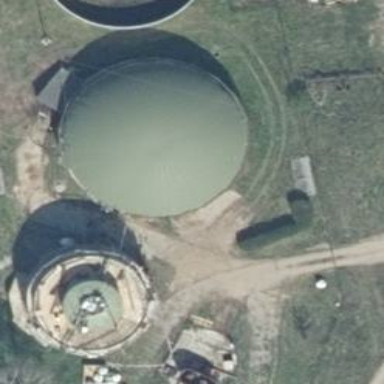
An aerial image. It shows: Silo.